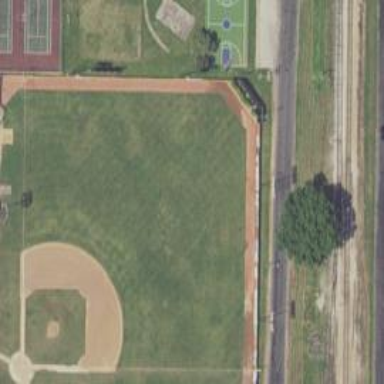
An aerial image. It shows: Baseball pitch for leisure land.